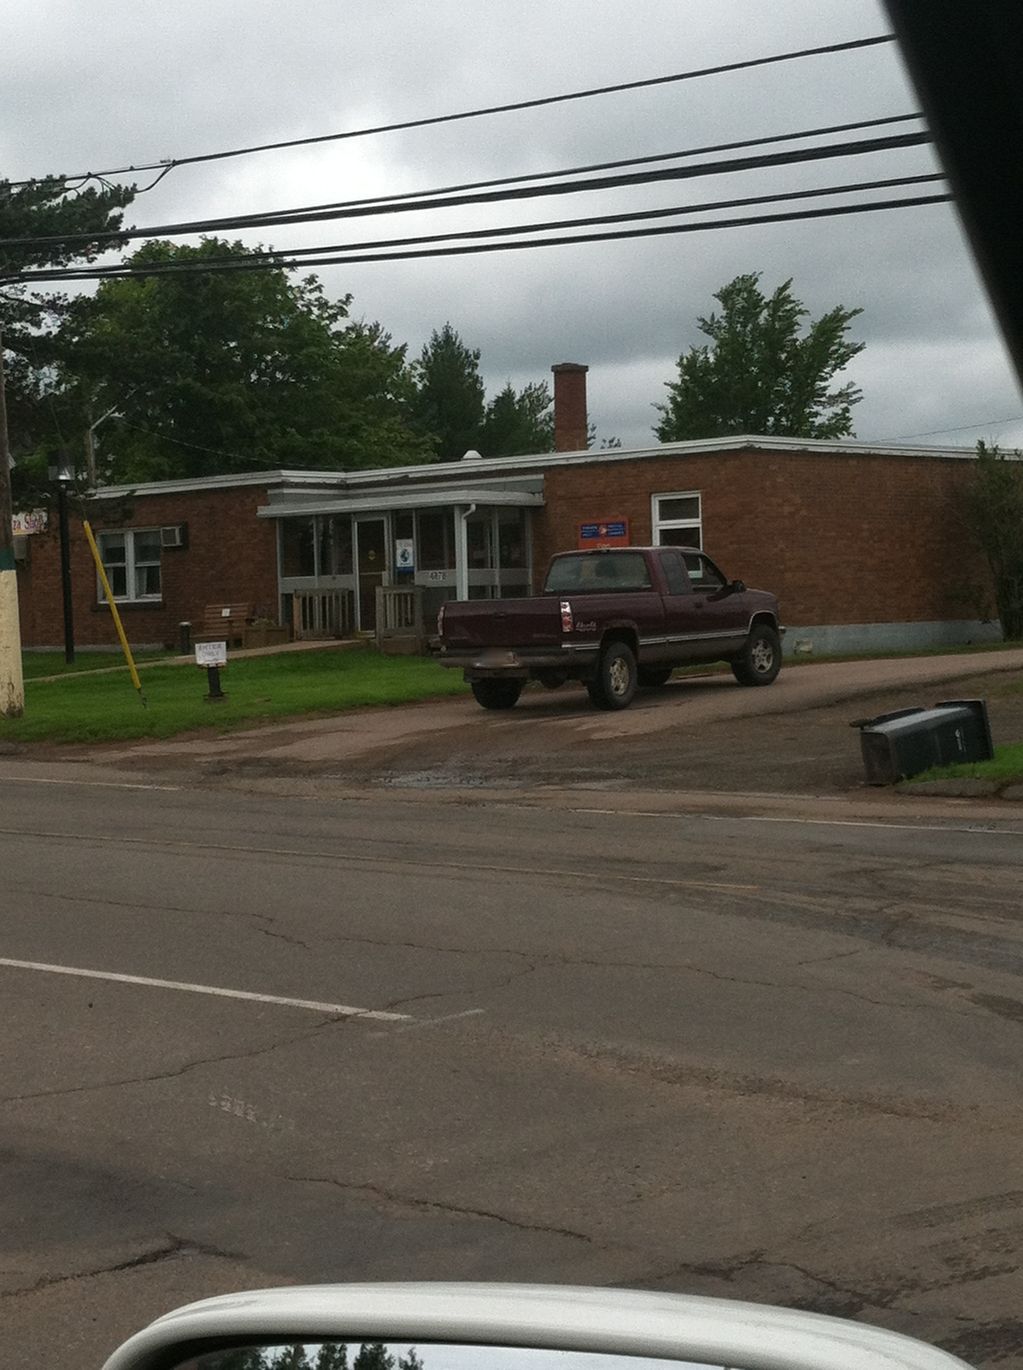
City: charlottetown